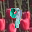
Label: 9